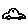
Label: car